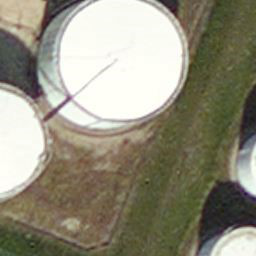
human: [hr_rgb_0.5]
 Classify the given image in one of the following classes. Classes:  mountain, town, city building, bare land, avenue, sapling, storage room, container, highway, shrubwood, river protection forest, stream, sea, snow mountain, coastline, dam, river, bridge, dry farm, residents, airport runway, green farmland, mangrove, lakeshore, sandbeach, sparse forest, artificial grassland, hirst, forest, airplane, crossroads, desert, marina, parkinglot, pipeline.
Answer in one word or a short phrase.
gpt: storage room